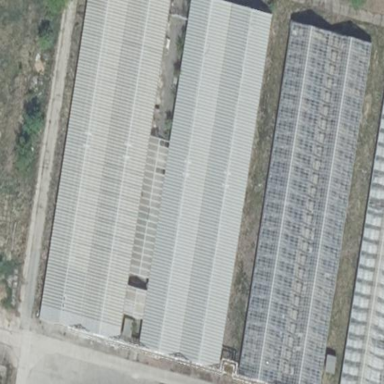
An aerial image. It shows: Greenhouse.